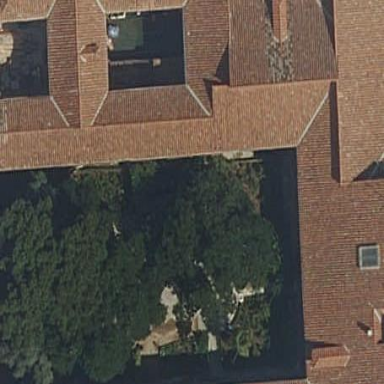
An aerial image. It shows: Monastery building.